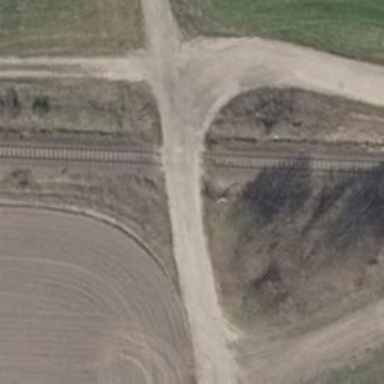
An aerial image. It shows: Railway level crossing.